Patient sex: M
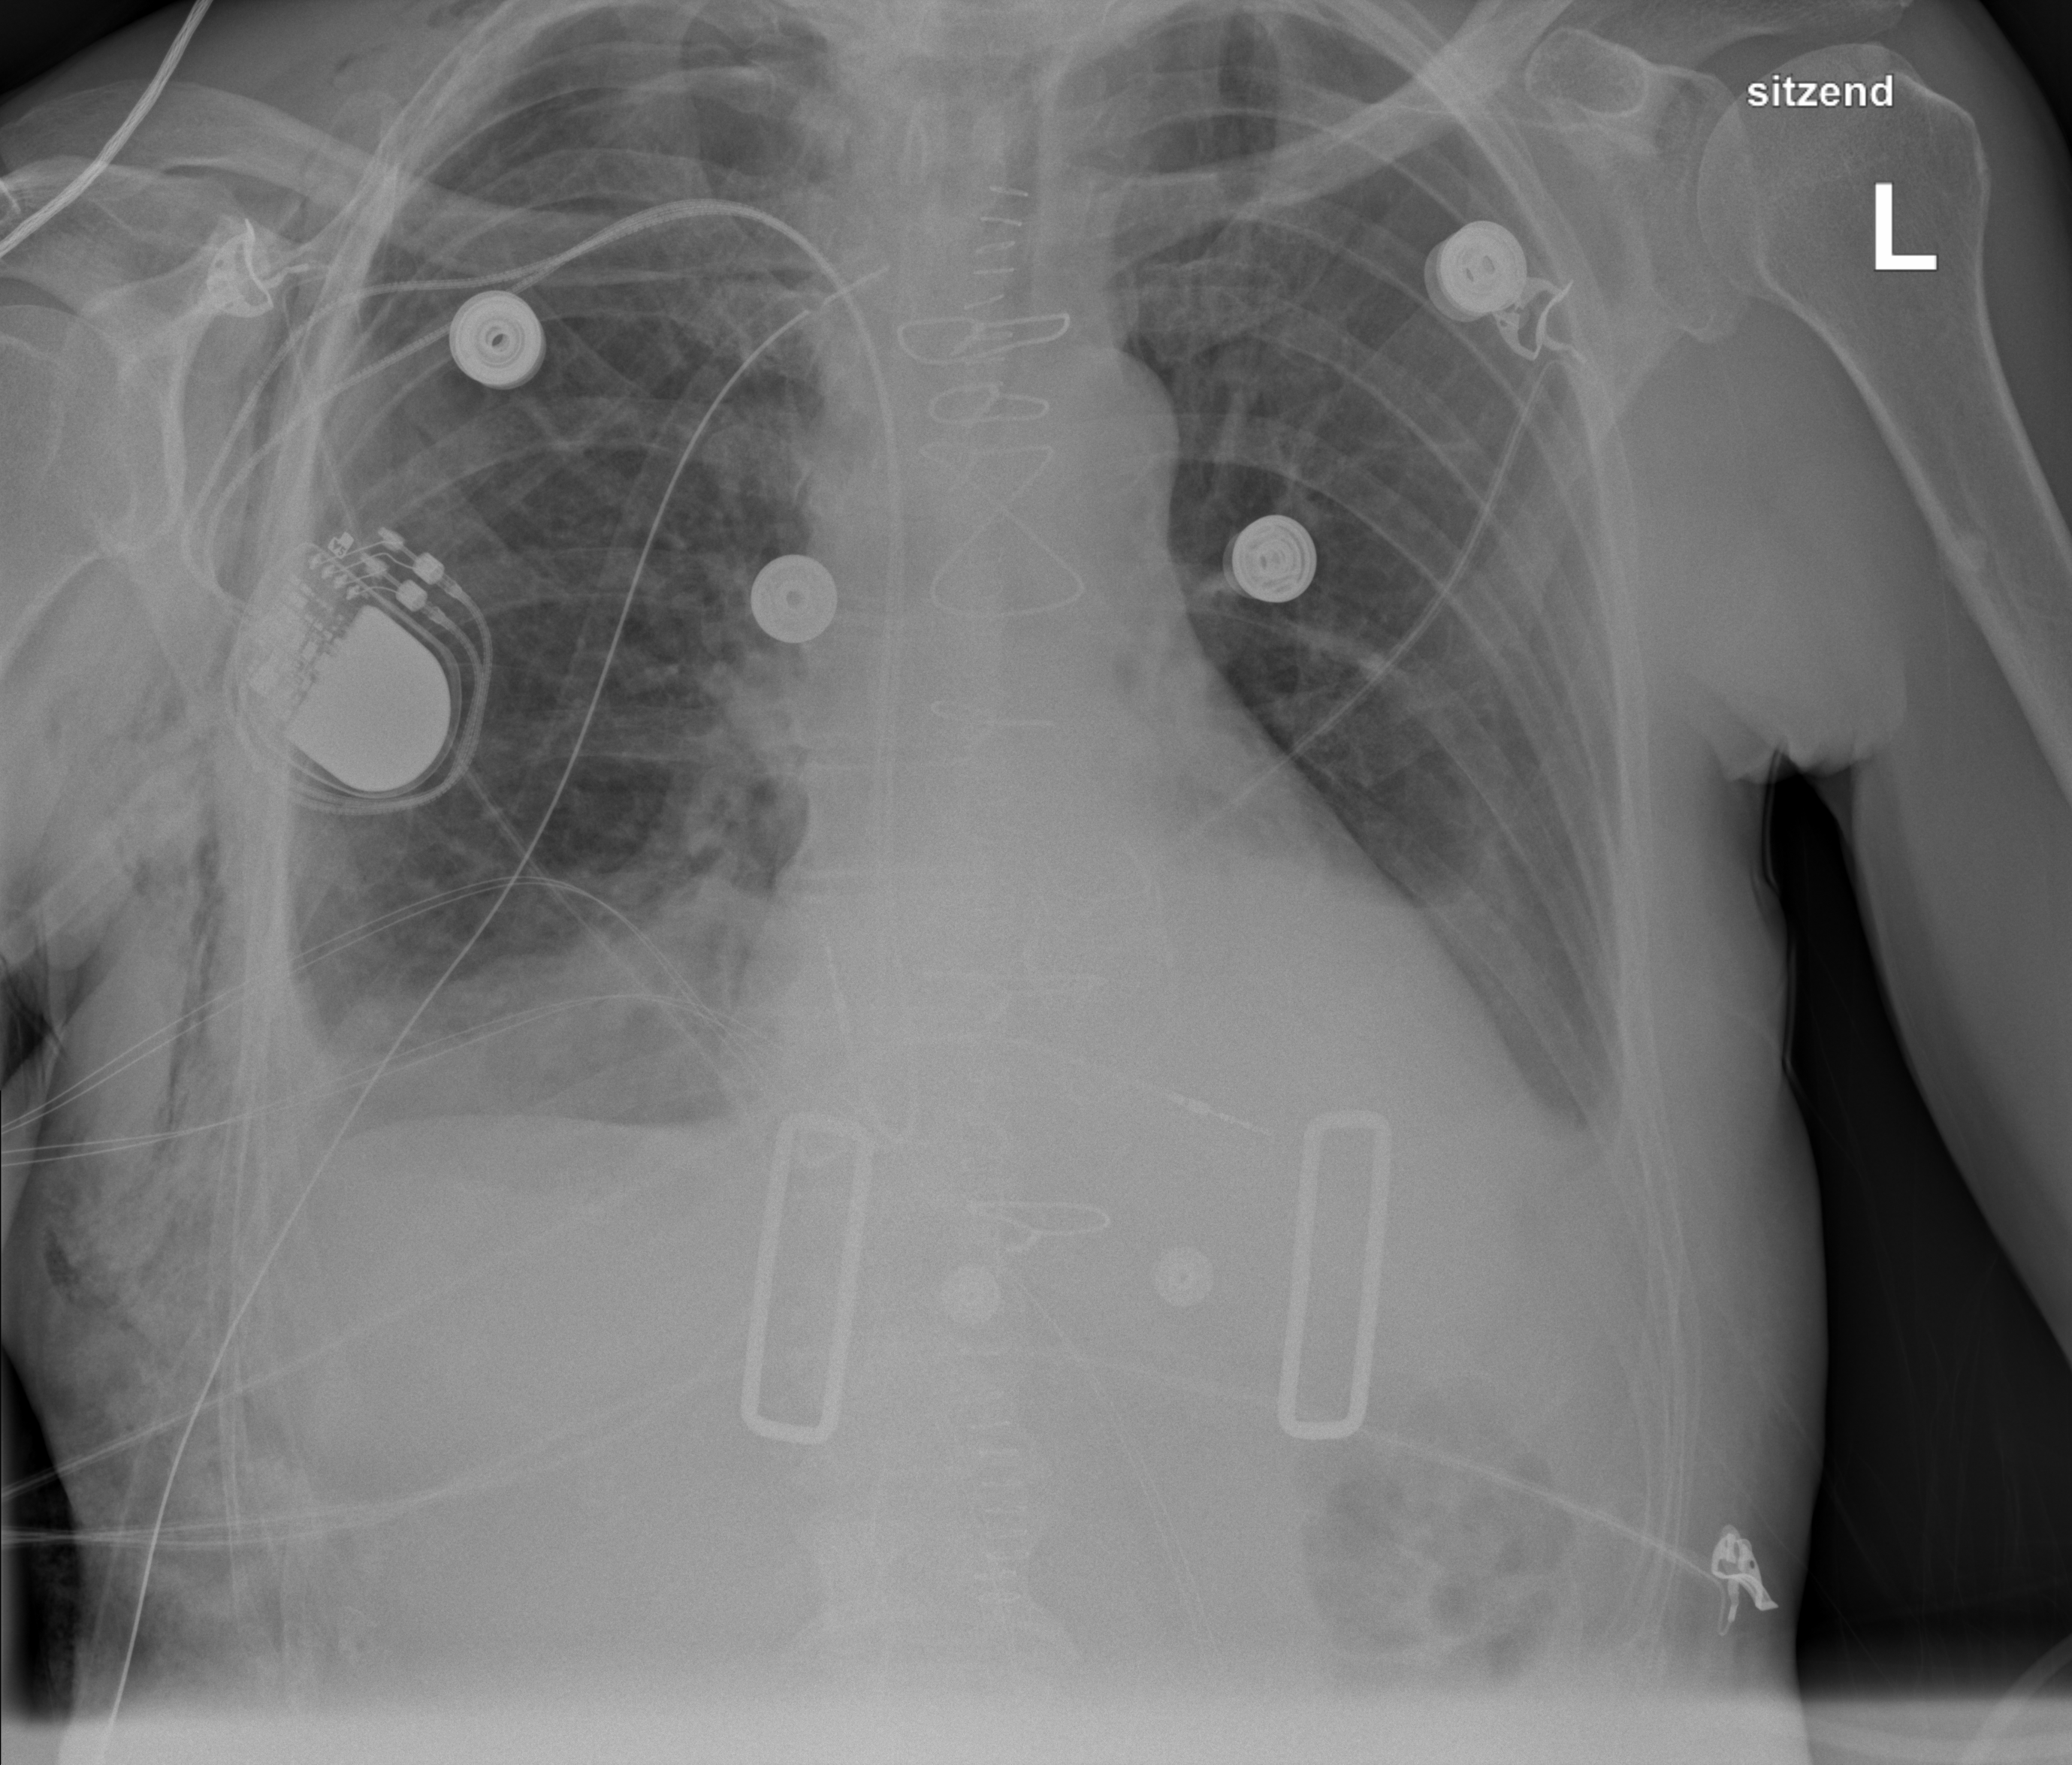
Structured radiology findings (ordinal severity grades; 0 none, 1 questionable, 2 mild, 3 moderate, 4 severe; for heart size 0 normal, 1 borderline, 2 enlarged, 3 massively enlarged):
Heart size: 2
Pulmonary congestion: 2
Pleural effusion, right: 2
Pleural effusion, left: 2
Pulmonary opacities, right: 0
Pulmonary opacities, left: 0
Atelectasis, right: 2
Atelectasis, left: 2